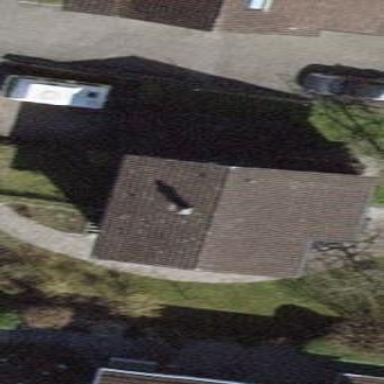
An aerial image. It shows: Building with tiled roof.